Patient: sex F, age 58
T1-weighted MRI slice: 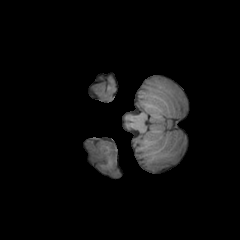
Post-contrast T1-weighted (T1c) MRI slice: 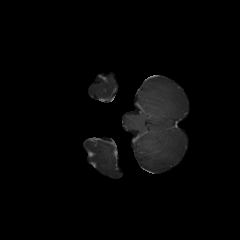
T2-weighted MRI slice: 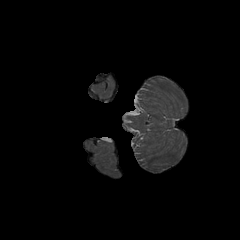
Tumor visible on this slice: no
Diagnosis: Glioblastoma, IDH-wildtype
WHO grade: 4